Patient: sex F, age 73
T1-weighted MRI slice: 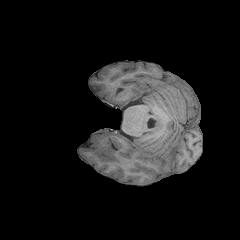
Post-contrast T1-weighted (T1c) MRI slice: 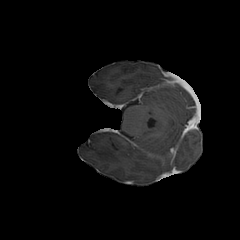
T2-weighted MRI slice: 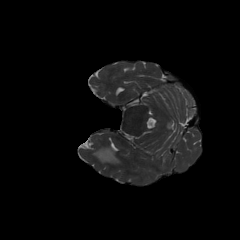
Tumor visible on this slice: yes
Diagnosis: Glioblastoma, IDH-wildtype
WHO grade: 4